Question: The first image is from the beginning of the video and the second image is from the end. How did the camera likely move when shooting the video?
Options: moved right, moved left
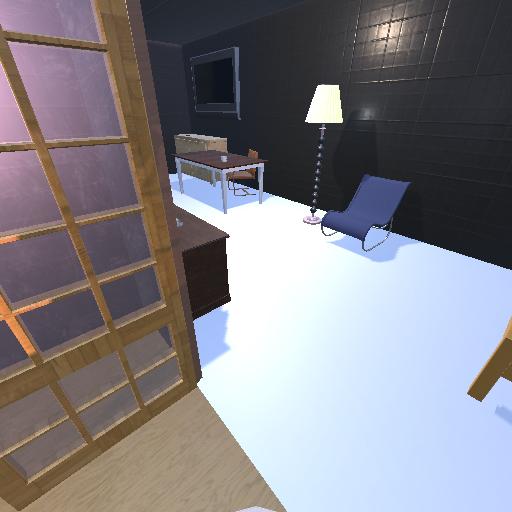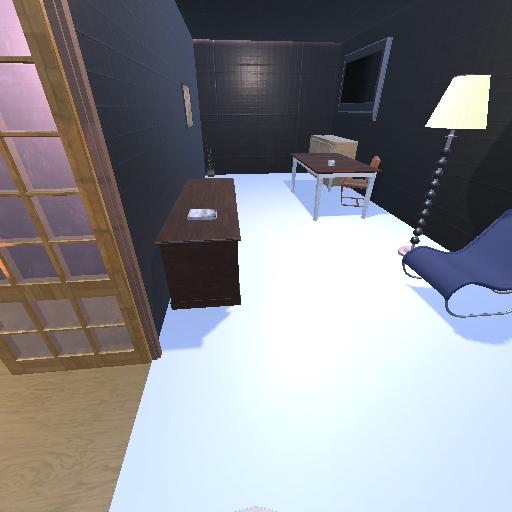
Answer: moved right